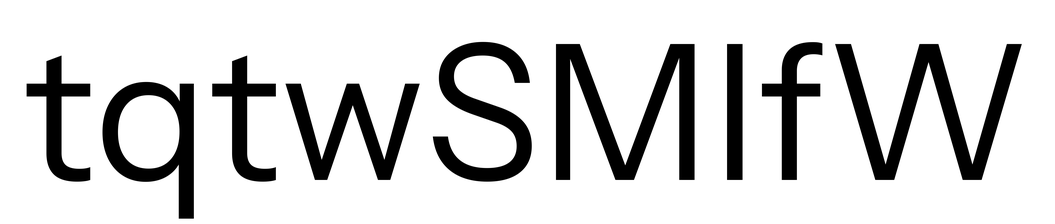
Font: InstrumentSans_Regular